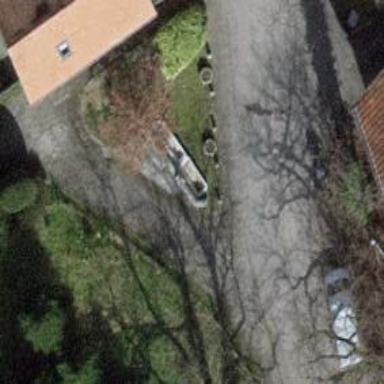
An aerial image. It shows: Driveway made of paving stones.